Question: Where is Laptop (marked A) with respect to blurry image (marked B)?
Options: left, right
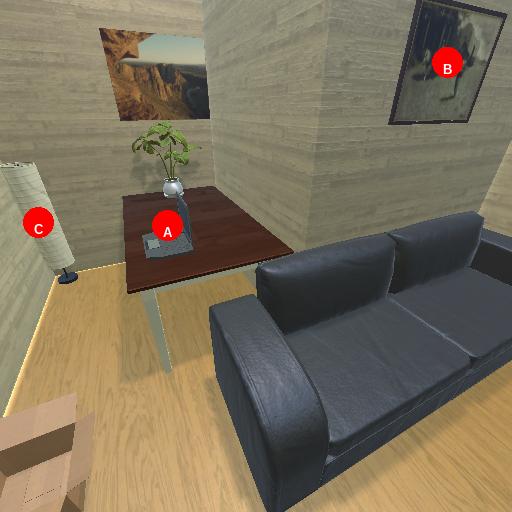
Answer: left